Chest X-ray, PA view. Patient: 24 years old, sex M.
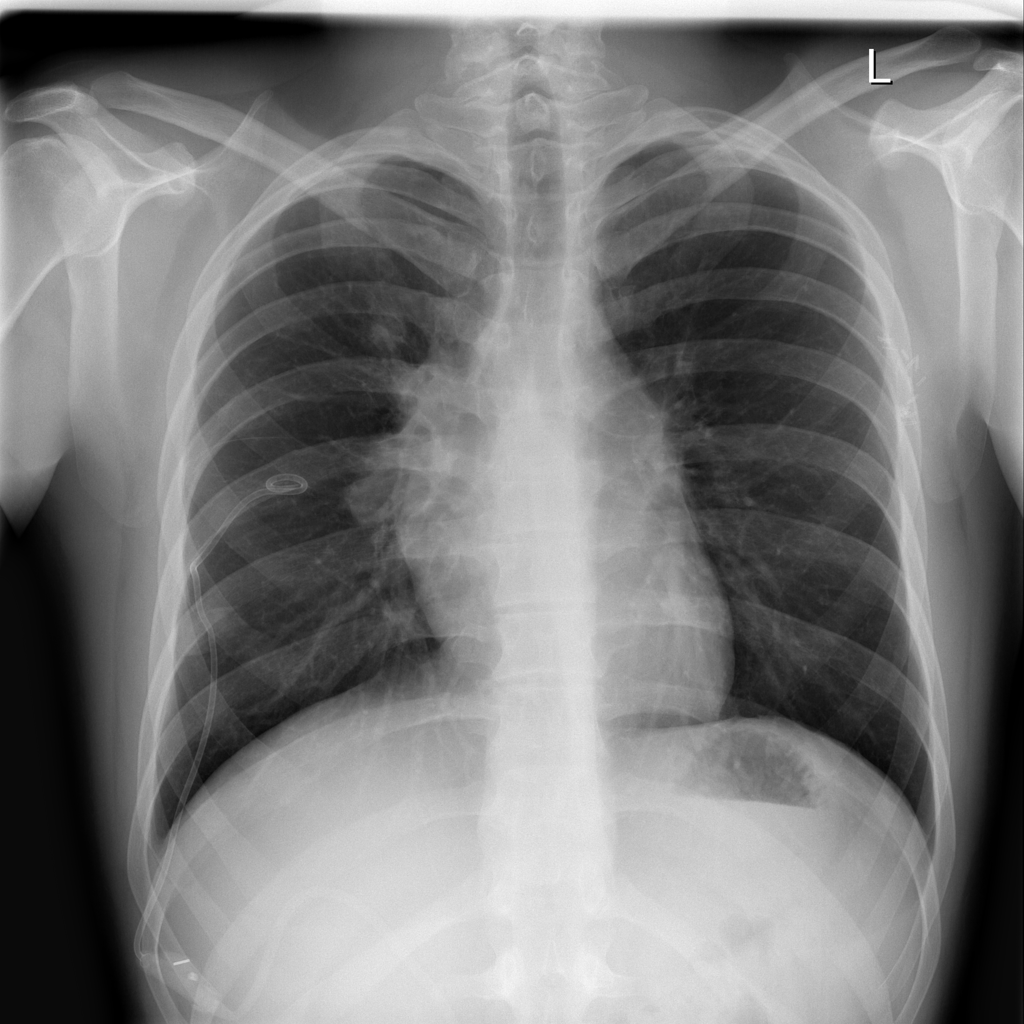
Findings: Mass